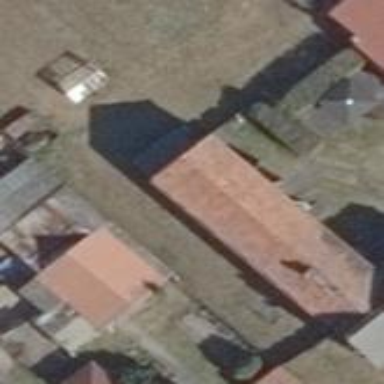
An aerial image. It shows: Part of building.